Question: I'm trying to make simple webserver so if I search on my browser and enter the ip of my device I see a webpage. I found <URL> wiki page
I have followed the steps, but I have an error while building.
I have includes the linked folder '"C:\stellarisware hird_party\lwip-1.3.2pps\httpserver_raw"' to get the httpd.c, etc files
I added 'httpd_init()' but while building I get this error.
'''
[cc] C:\stellarisware hird_party\lwip-1.3.2pps\httpserver_raw
sdata.c:328:26: error: array type has incomplete element type
[cc] C:\stellarisware hird_party\lwip-1.3.2pps\httpserver_raw
sdata.c:330:26: error: array type has incomplete element type
[cc] C:\stellarisware hird_party\lwip-1.3.2pps\httpserver_raw
sdata.c:332:26: error: array type has incomplete element type
'''
If I look at that files, this is in it:
'''
const struct fsdata_file file_img_sics_gif[] = {{NULL, data_img_sics_gif, data_img_sics_gif + 14, sizeof(data_img_sics_gif) - 14}};
const struct fsdata_file file_404_html[] = {{file_img_sics_gif, data_404_html, data_404_html + 10, sizeof(data_404_html) - 10}};
const struct fsdata_file file_index_html[] = {{file_404_html, data_index_html, data_index_html + 12, sizeof(data_index_html) - 12}};
'''
This is how my dir look like:

Here are the source files from the webserver: <URL>
And here is my main.c, on line 270 I called the httpd_init(); <URL>
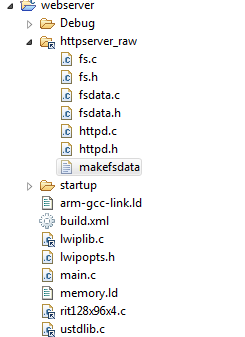
Answer: You need to exclude 'fsdata.c' from build: Right Click on the file -> Resource Configurations -> Exclude from Build -> Select All.
This file is auto-generated, and there is an '#include "fsdata.c"' statement in 'fs.c' IIRC. The '.c' extension is a bit misleading in this case - it is a 'C' source file but cannot be compiled alone, only as part of another file which has all the definitions and '#include' lines.